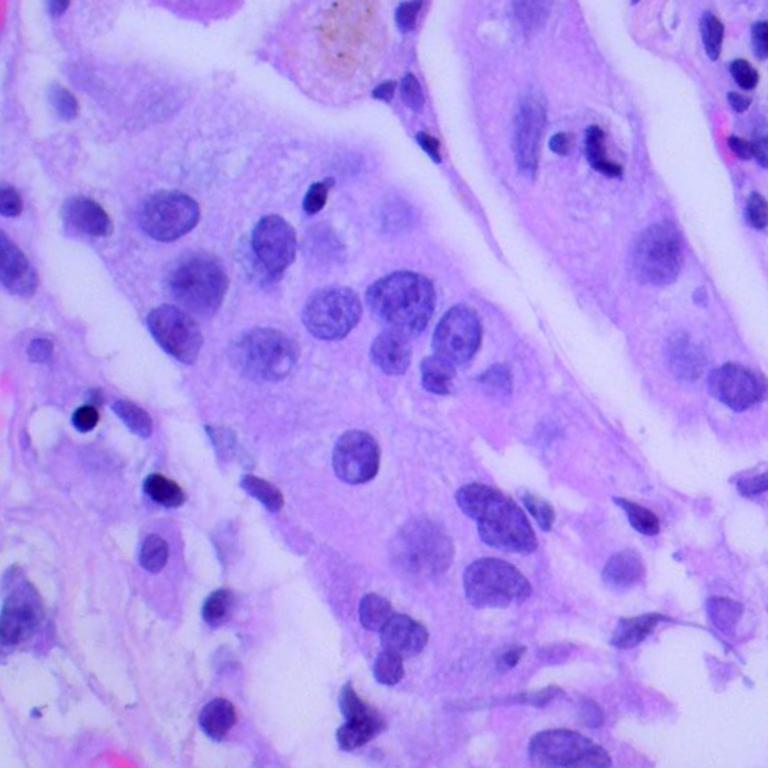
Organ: lung
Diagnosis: adenocarcinomas